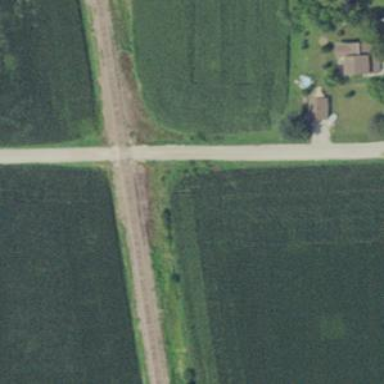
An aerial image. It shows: Unclassified road.